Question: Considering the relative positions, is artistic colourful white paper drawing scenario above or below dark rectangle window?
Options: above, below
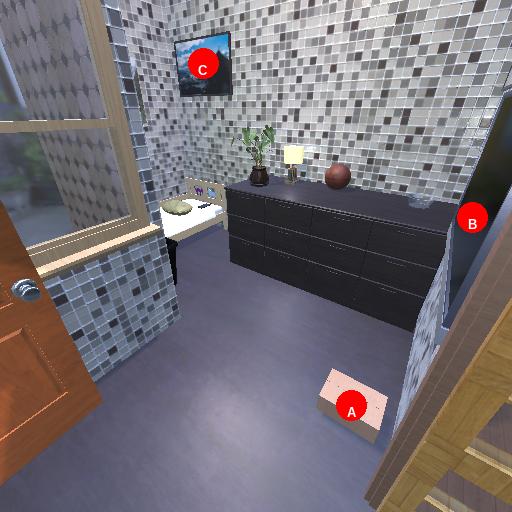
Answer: above